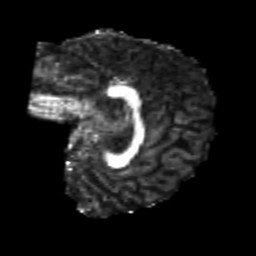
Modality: FA
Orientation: sagittal
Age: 23
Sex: female
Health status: healthy
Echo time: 0.074 s